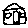
Label: house